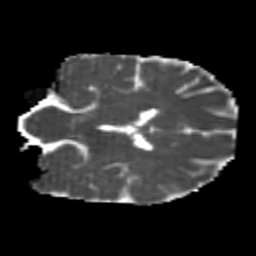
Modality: MD
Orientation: coronal
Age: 20
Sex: female
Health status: healthy
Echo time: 0.074 s